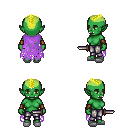
a pixel art fantasy rpg character, female body template, orc, green skin, maroon tattered cape, metal pants, gold short mohawk hairstyle, cloth bracers, white slippers, dagger, four views (front, back, left, right), 2x2 character sprite sheet, small pixel art, hard edges, no anti-aliasing